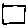
Label: square